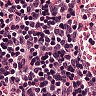
Metastatic tissue present: no